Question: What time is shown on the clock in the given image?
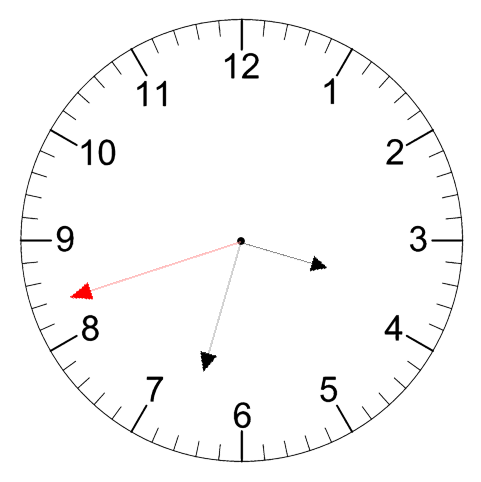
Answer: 03:32:42